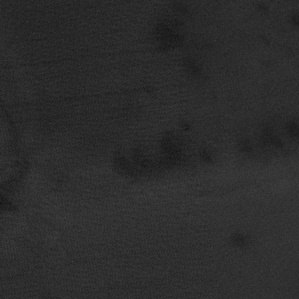
Label: frost